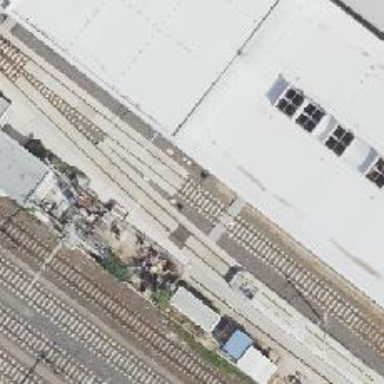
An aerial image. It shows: Railway signal.